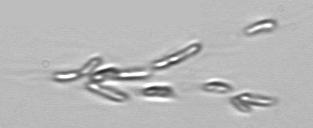
Label: Dinobryon